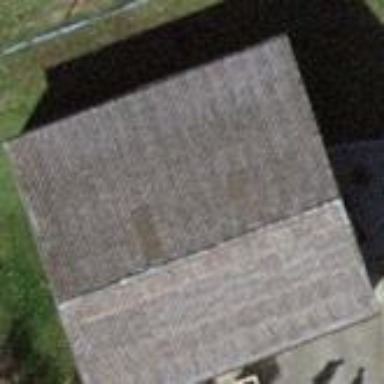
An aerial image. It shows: Rural barn.